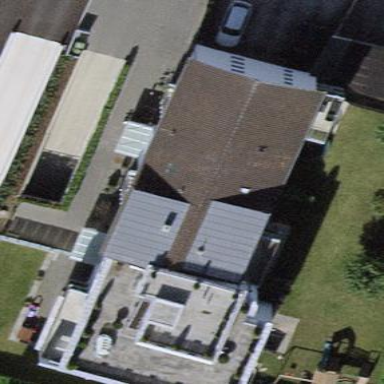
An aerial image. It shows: Terrace building.